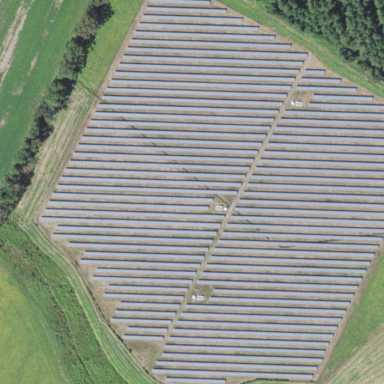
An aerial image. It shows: Solar photovoltaic power plant surrounded by fence.